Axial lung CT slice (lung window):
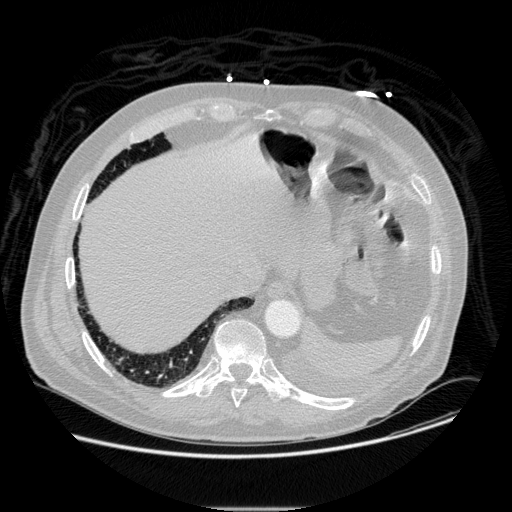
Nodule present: no